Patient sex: F
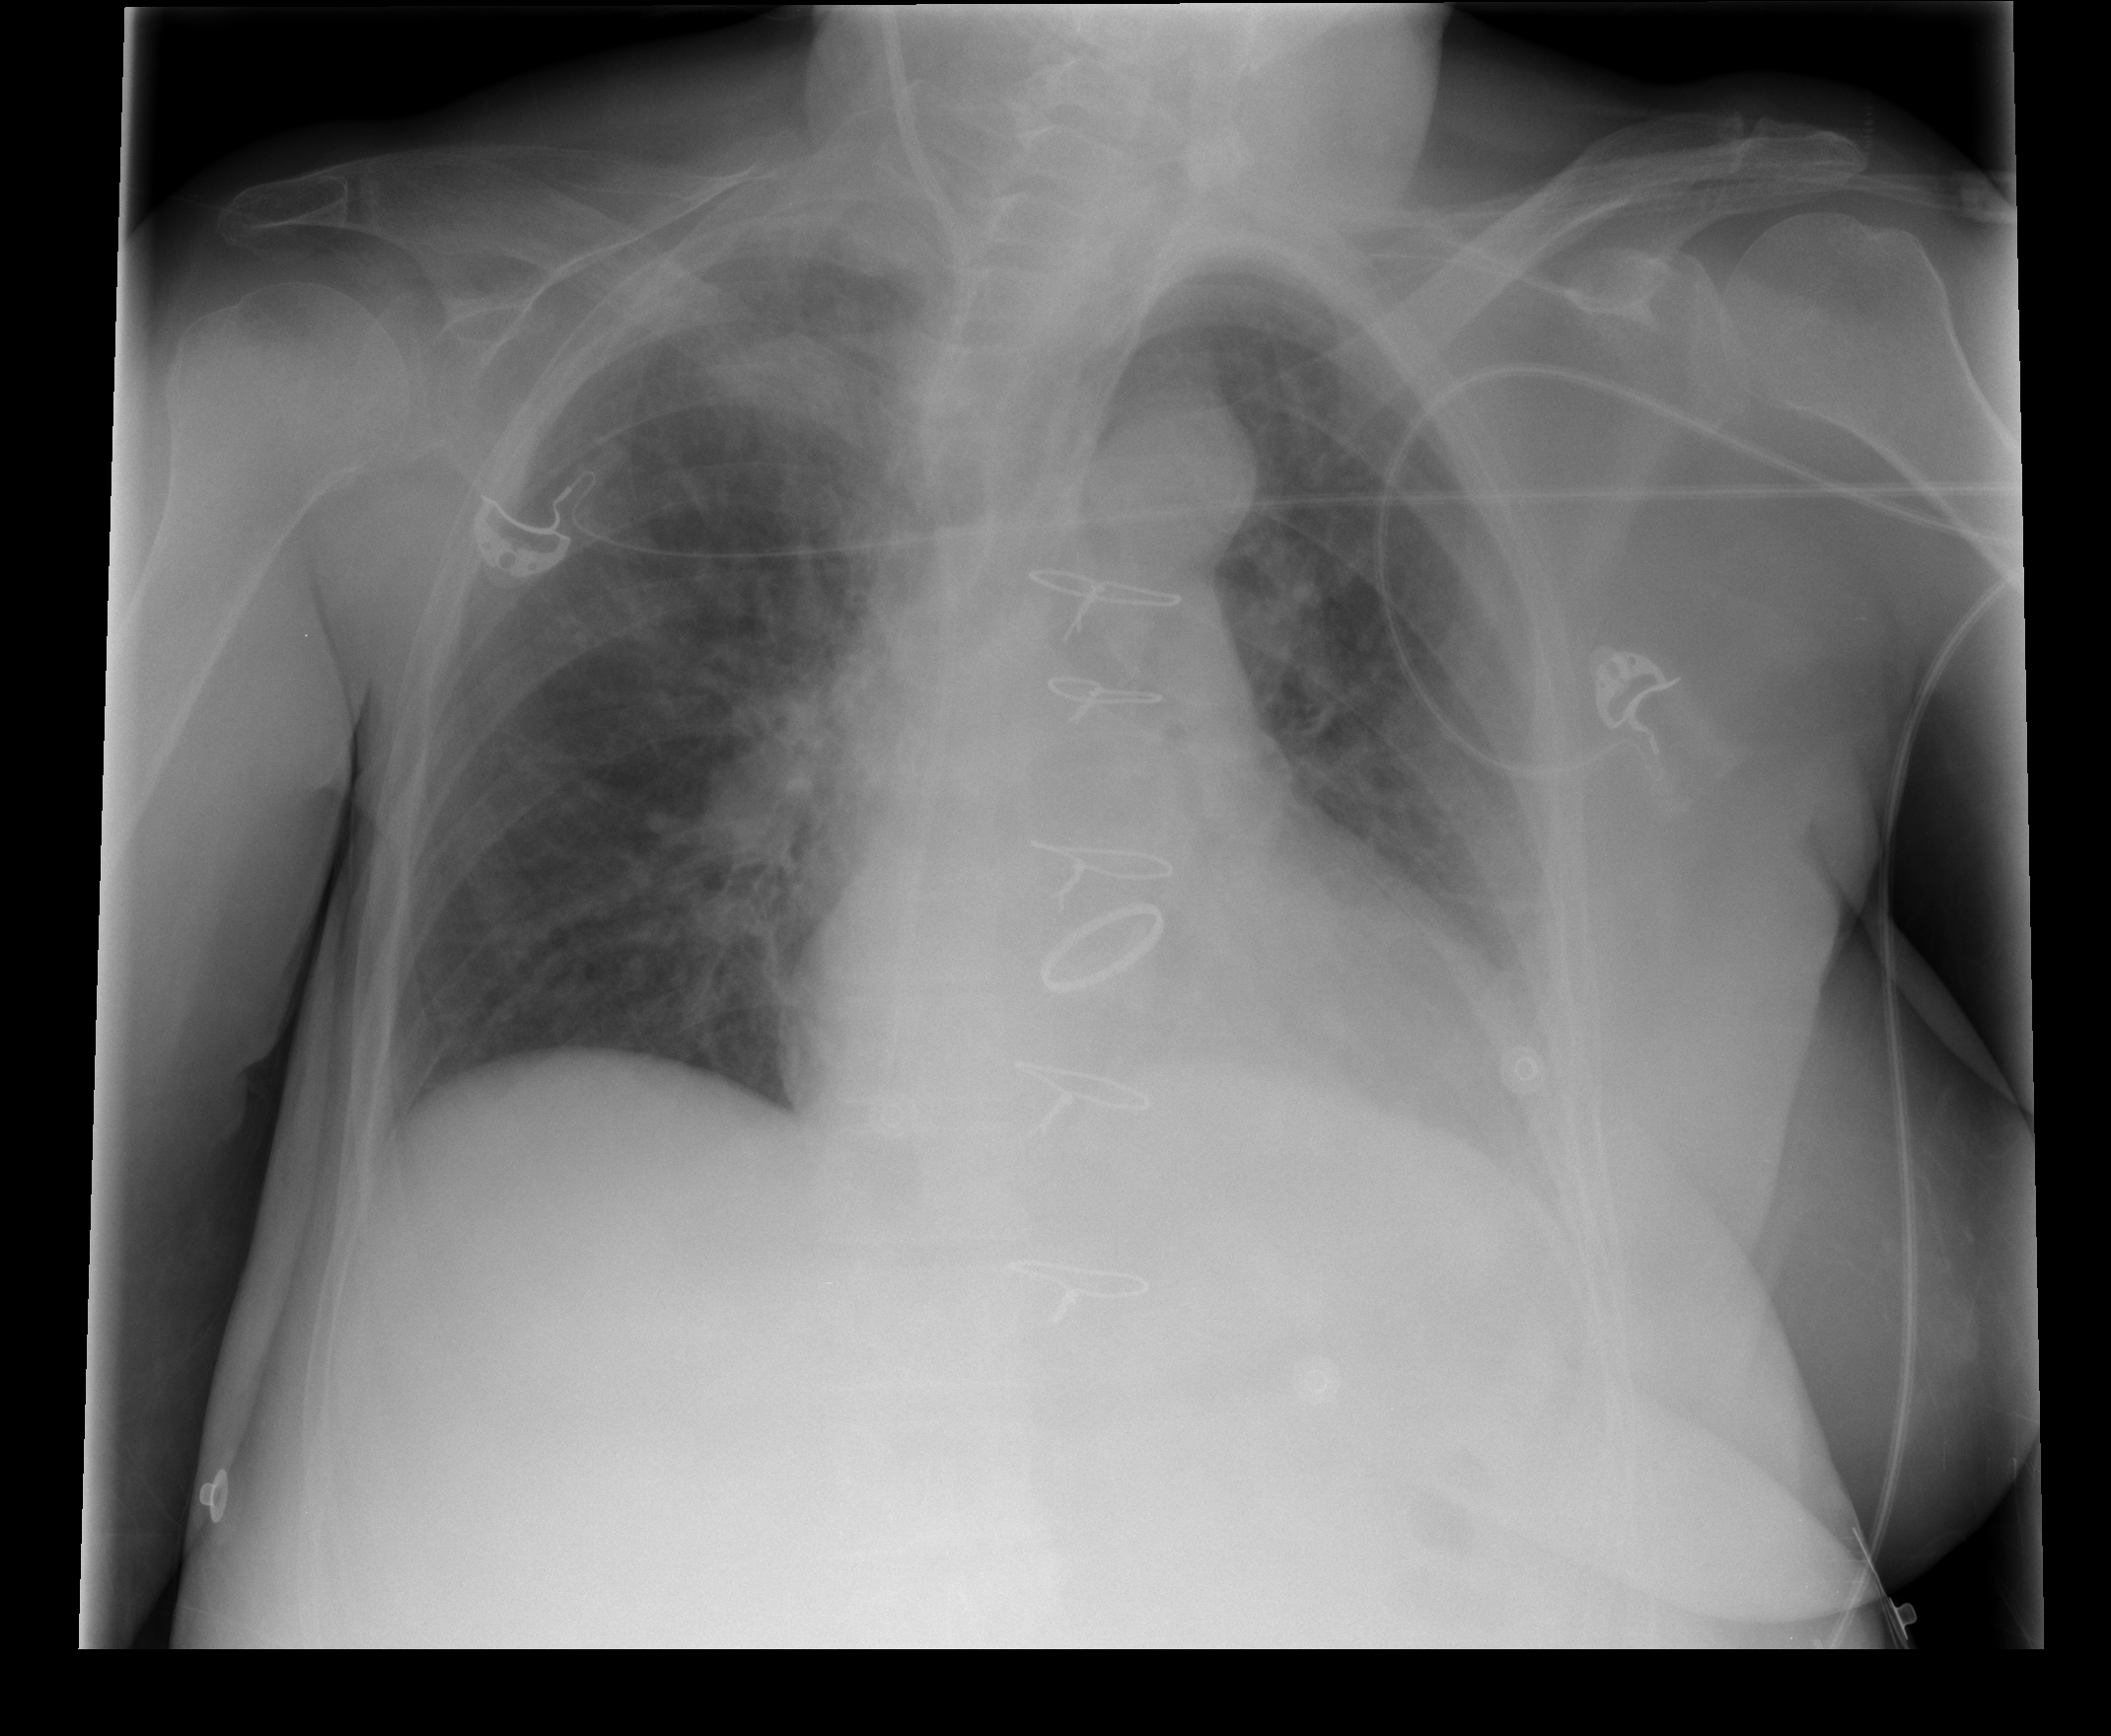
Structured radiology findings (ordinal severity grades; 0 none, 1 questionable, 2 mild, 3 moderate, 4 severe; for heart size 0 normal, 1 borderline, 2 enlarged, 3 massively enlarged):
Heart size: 2
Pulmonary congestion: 2
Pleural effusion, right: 0
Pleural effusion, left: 0
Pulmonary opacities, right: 0
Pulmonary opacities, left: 0
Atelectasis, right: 0
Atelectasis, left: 0